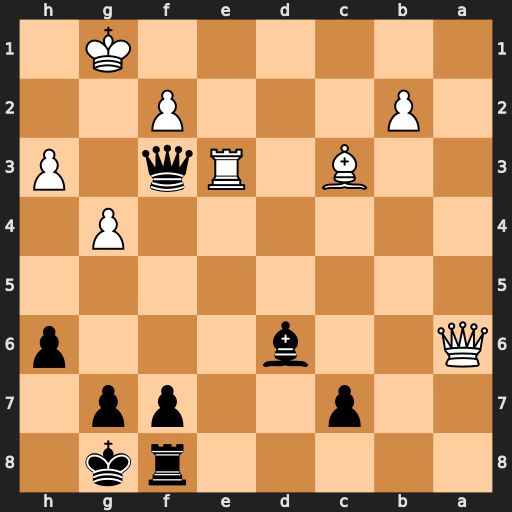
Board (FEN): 5rk1/2p2pp1/Q2b3p/8/6P1/2B1Rq1P/1P3P2/6K1
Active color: b
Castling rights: -
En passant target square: -
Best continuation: Bh2+ Kf1 Qh1+ Ke2 Bf4